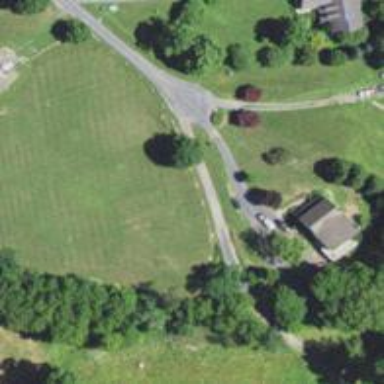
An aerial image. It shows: Driveway.